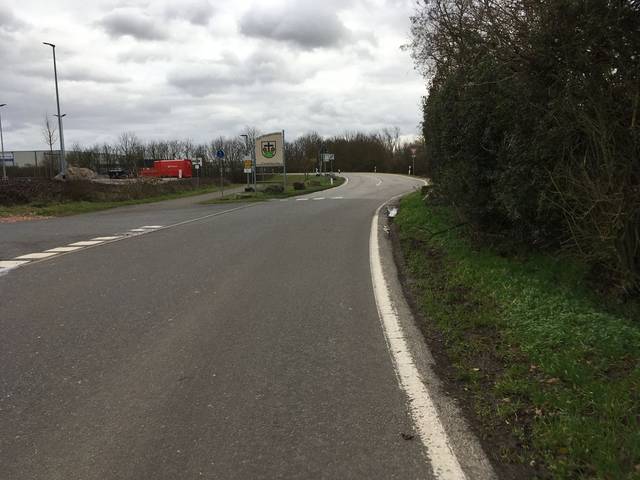
Region: Germany
Coordinates: 49.906, 7.917